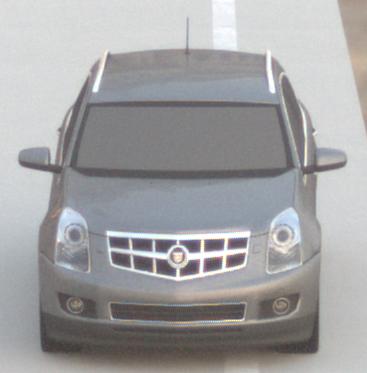
Make: Cadillac
Model: SRX 3.0 V6
Detailed model: SRX (II)
Model produced from: 2010/12
Model produced until: 2012/01
Doors: 5
Color: gray
Road condition: dry road
Daytime: dawn
Contrast: low contrast